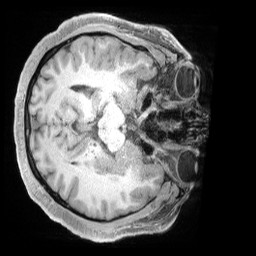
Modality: T1w
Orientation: axial
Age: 35
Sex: male
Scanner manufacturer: siemens
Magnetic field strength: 3 T
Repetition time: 2 s
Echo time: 0.00211 s